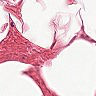
Metastatic tissue present: no